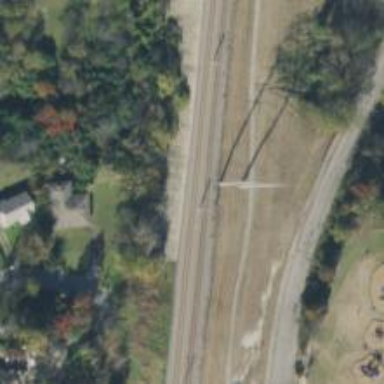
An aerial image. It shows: Power pole.